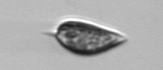
Label: Prorocentrum_triestinum